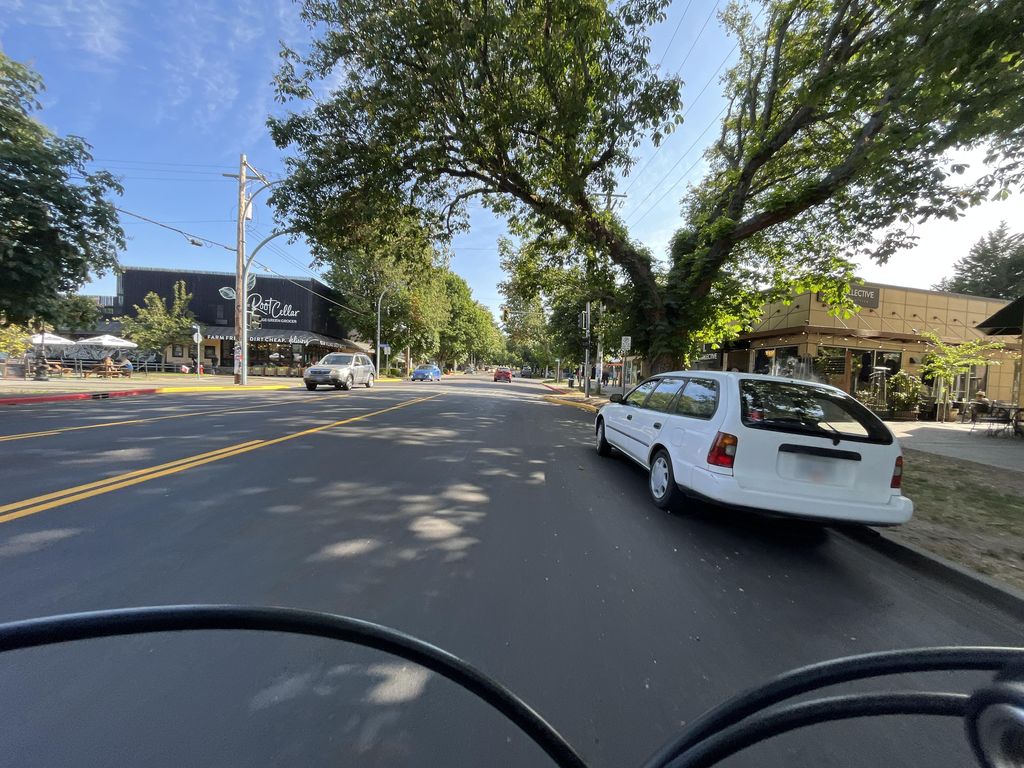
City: victoria